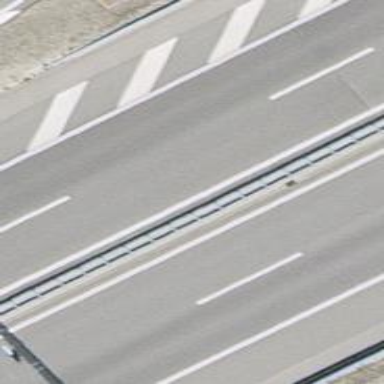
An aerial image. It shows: Asphalt motorway.